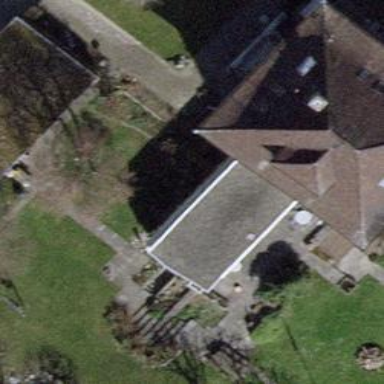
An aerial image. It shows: View of roof of building.